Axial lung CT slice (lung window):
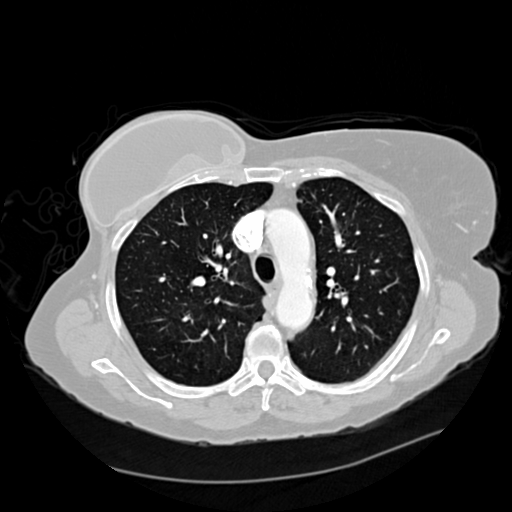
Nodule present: no